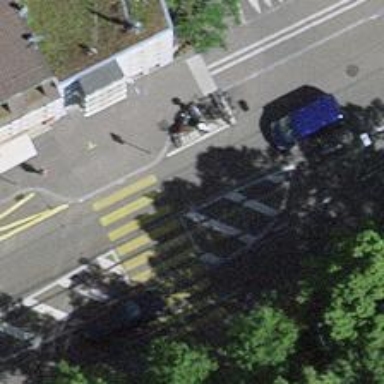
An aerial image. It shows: Crossing for the railway.